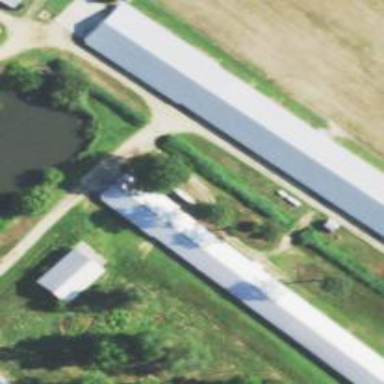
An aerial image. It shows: Farm auxiliary building.